Field crop: maize
Growth stage: 2
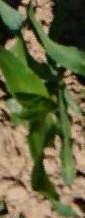
Species: maize